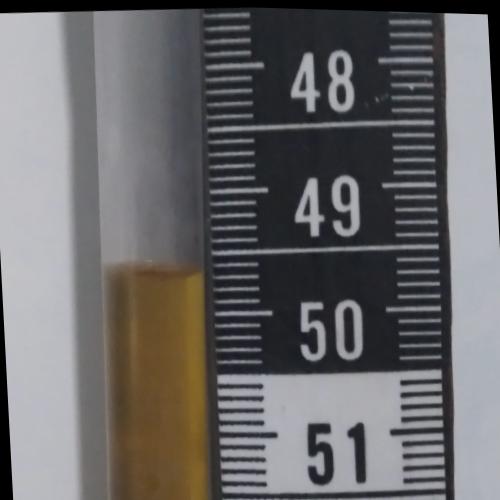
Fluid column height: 49.7 cm